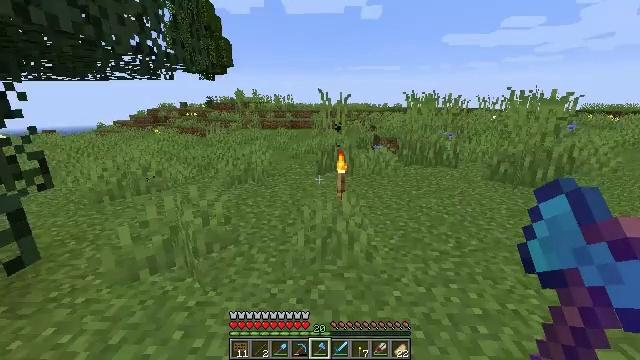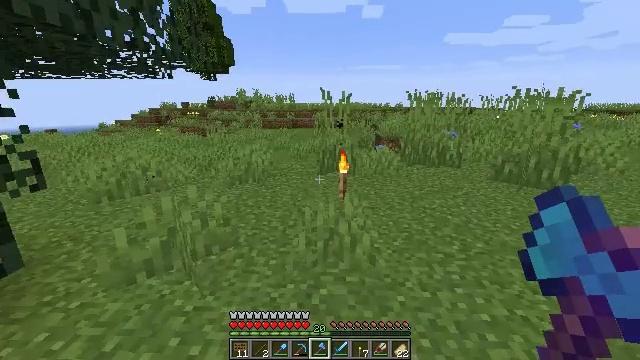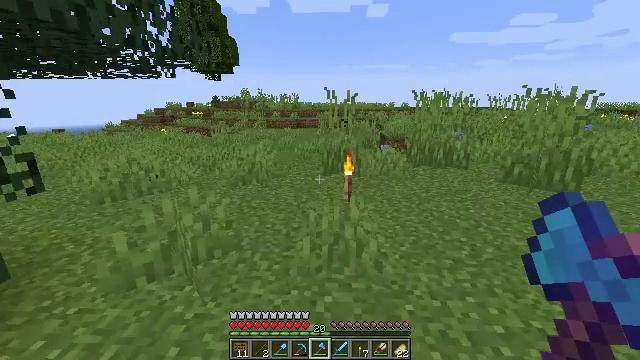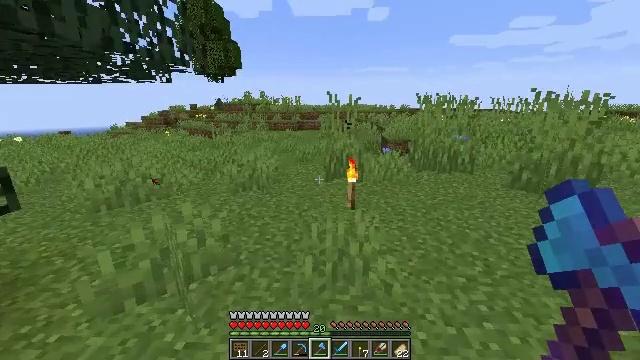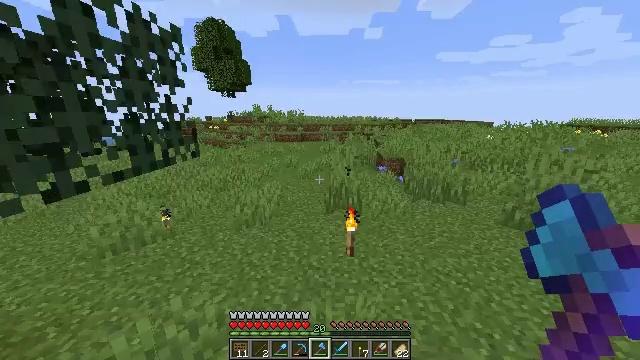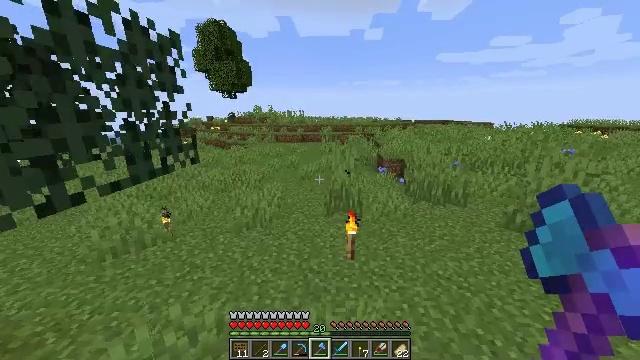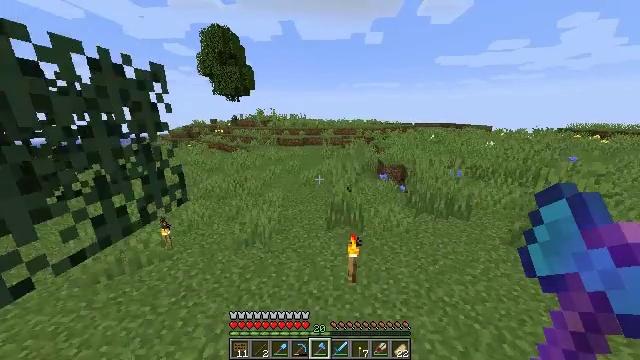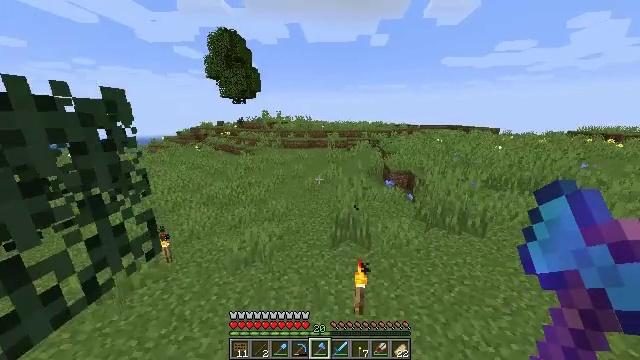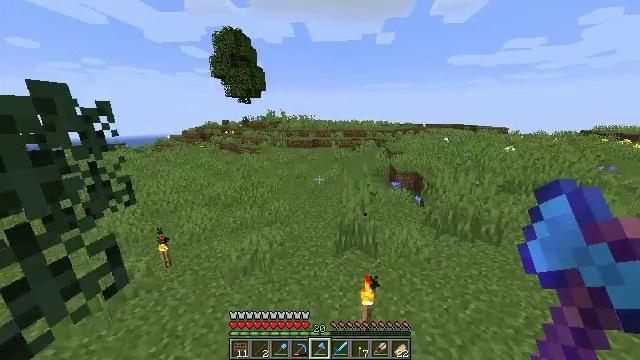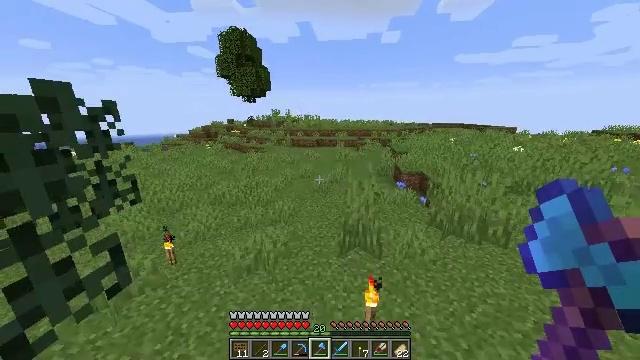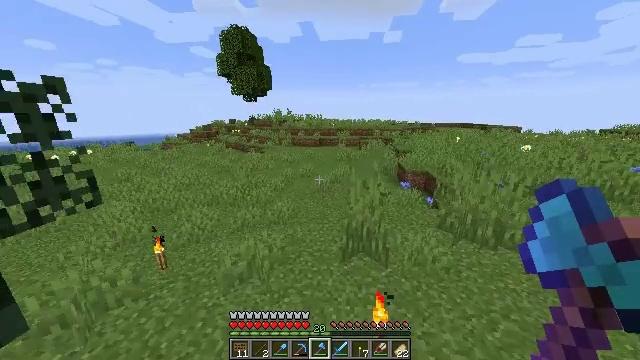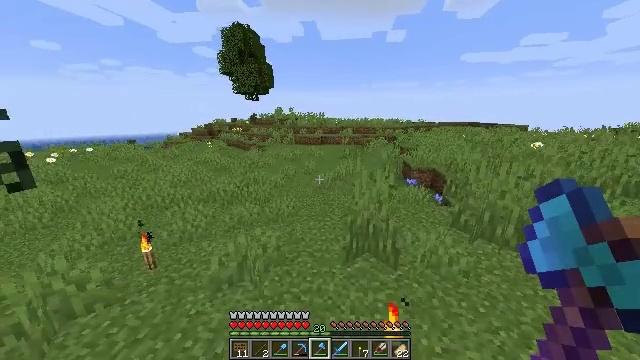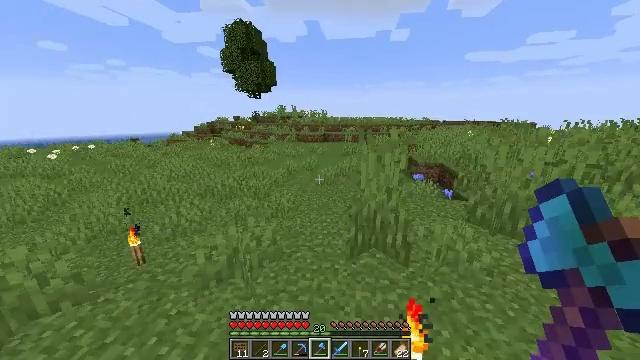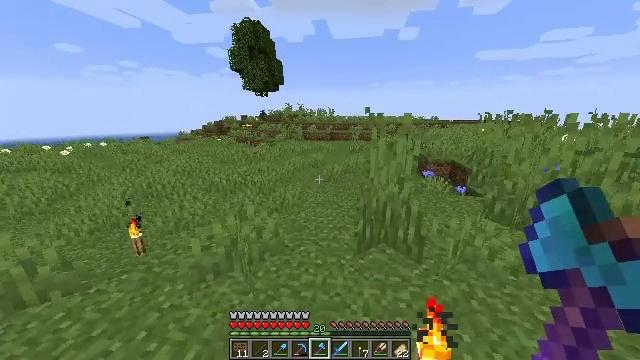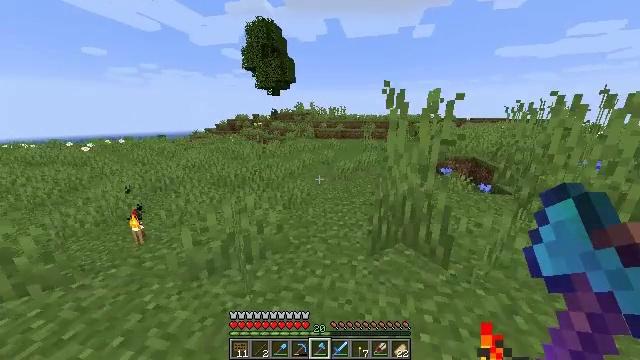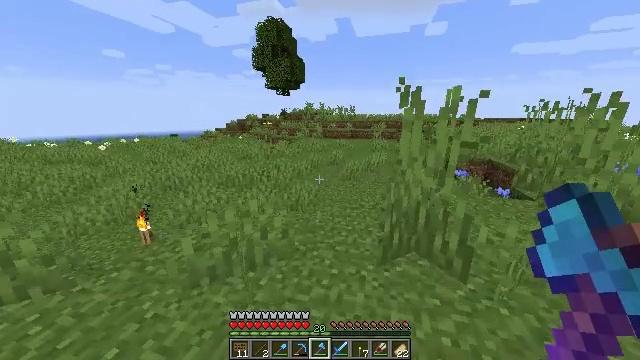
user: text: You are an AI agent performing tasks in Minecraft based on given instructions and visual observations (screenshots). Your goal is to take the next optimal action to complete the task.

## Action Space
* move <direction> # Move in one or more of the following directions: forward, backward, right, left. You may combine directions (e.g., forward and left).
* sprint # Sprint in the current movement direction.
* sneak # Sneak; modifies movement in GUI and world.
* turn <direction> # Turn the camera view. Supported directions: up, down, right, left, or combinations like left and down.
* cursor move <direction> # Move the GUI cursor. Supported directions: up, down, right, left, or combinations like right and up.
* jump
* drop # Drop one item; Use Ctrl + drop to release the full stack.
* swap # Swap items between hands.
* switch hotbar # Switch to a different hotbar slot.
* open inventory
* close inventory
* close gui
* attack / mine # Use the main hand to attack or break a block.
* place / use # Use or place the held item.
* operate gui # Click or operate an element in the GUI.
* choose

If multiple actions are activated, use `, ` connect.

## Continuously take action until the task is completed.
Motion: motion action
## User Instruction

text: Mine the torch on the wall.
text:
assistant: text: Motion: move forward, jump
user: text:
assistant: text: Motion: move forward, sprint, jump
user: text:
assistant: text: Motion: move forward, sprint, jump
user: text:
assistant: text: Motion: move forward, sprint, jump
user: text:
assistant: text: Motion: move forward, sprint, jump
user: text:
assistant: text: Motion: move forward, jump
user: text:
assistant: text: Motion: move forward, turn left, jump
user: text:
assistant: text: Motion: move forward, turn left, jump
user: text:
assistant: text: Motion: move forward, turn left, jump
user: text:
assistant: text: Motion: move forward, jump
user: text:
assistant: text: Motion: move forward, jump
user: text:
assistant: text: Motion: move forward, jump
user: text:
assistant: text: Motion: move forward, turn left, jump
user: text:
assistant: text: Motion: move forward, sprint, turn left, jump
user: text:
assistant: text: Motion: move forward, sprint, turn left, jump
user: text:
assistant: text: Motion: move forward, sprint, turn left, jump
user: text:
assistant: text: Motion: move forward, sprint, jump
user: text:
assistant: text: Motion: move forward, jump
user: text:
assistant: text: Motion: move forward, jump
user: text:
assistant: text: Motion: move forward, jump
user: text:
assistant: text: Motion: move forward, jump
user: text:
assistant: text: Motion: move forward, jump
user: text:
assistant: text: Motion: move forward, jump
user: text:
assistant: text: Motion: move forward, jump
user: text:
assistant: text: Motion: move forward, jump
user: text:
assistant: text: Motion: move forward, sprint, jump
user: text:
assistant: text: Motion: move forward, sprint, jump
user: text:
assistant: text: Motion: move forward, sprint, jump
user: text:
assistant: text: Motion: move forward, sprint, jump
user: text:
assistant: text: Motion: move forward, jump